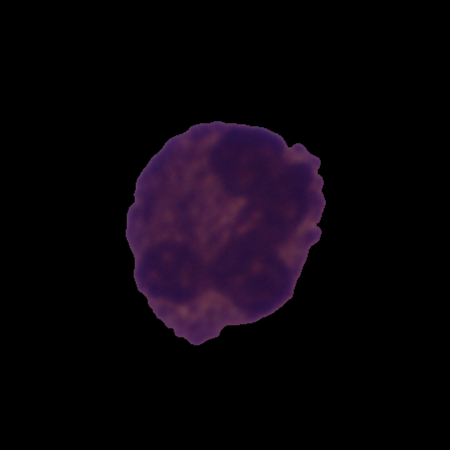
Label: cancer